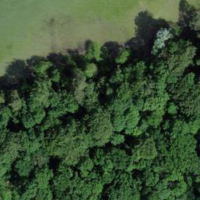
EUNIS habitat code: 41
Species observed at this site:
Thalictrum flavum